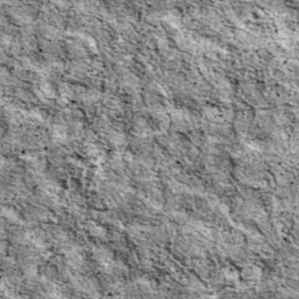
Label: non_frost